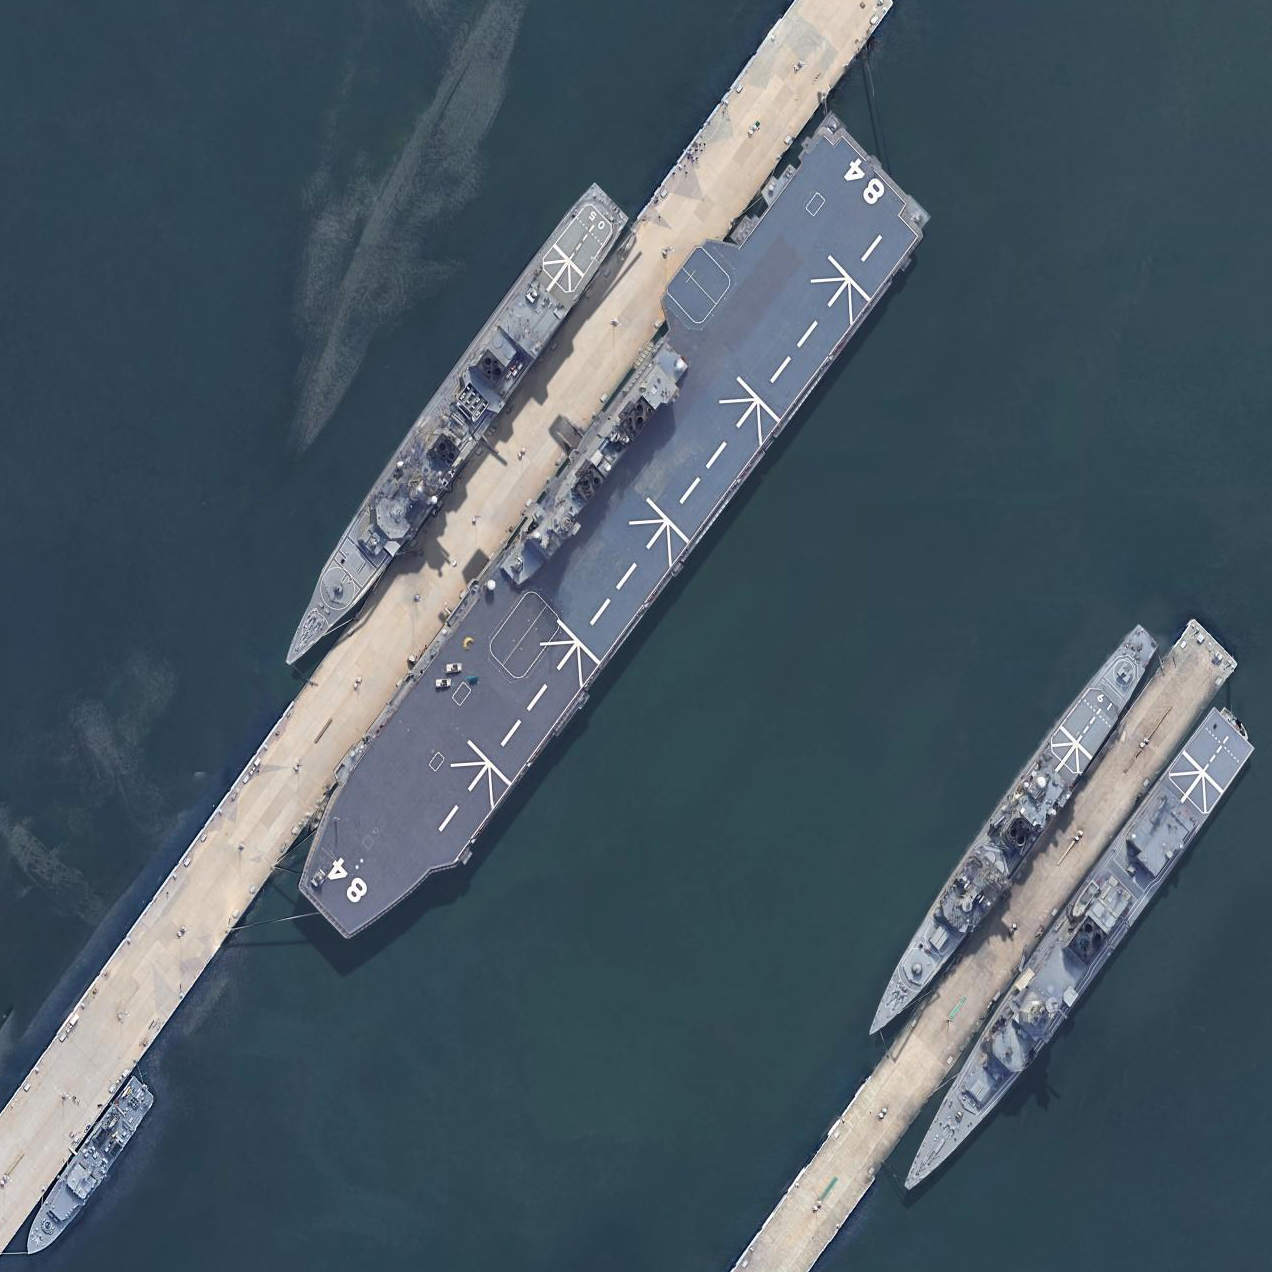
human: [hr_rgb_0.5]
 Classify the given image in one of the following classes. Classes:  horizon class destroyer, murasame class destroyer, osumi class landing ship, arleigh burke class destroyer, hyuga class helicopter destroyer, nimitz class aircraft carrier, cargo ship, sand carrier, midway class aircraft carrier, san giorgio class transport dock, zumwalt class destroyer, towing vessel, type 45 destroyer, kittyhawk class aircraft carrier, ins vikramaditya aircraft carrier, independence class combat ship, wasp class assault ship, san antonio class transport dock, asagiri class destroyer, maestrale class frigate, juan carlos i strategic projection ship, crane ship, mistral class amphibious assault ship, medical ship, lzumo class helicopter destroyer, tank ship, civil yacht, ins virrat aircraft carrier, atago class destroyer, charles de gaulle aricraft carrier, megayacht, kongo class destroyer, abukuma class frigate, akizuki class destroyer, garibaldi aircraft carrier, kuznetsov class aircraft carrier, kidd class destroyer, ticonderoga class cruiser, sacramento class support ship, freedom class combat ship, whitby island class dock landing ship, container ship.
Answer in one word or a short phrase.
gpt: Lzumo class helicopter destroyer